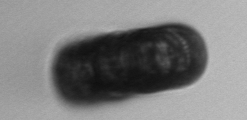
Label: Paralia_sulcata